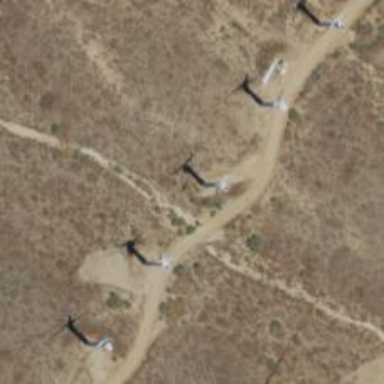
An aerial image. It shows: Wind power generator with wind turbines.